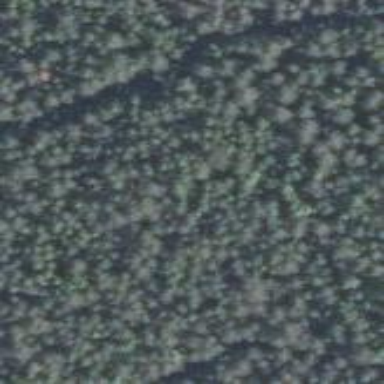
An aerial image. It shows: Woodland consisting mainly of needle-leaved trees.